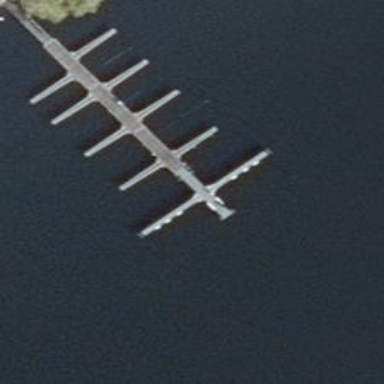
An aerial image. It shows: Man-made pier.